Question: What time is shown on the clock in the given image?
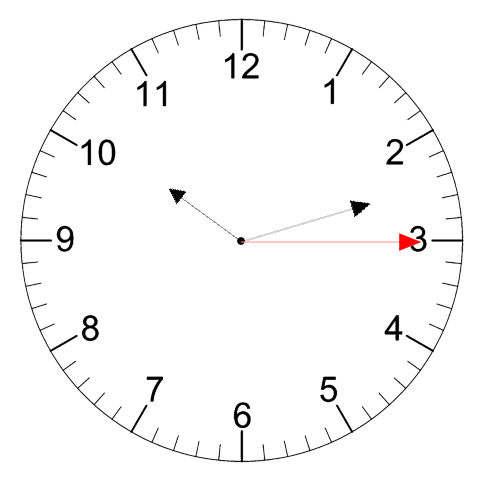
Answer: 10:12:15